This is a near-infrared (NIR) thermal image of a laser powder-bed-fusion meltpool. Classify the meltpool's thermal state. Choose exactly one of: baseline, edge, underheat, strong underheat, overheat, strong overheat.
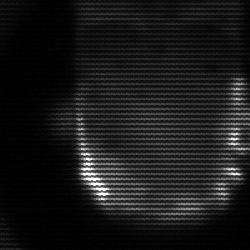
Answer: baseline